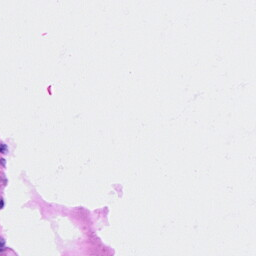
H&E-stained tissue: Ovarian